Question: This is how I enable/disable a NSMenuItem depending on the selection of items in a NSArrayController.

However I would like to disable the NSMenuItem in one more case: when the selection is multiple. In other terms, if more than one item is selected it should be disabled.
Thanks
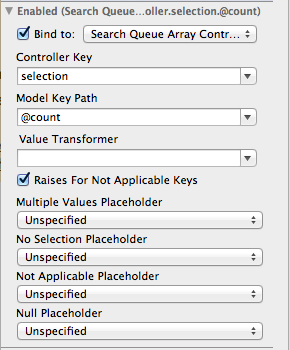
Answer: You could subclass NSValueTransformer for this!
Implementation would look something like this:
'''
@implementation CountToEnabledTransformer
+ (Class)transformedValueClass {
return [NSNumber class];
}
+ (BOOL)allowsReverseTransformation {
return NO;
}
- (id)transformedValue:(id)value{
int count = value;
BOOL boolValue = 0;
if ((count > 1) || (count == 0)) {
boolValue = 0;
}else {
boolValue = 1;
}
NSNumber *boolNumber = [NSNumber numberWithBool:boolValue];
return boolNumber;
}
@end
'''
That takes in the '@count' value, performs an if statement and returns an appropriate boolean value, to bind your 'enabled' property to.
Don't forget to register your newly created NSValueTransformer sublclass:
'''
[NSValueTransformer setValueTransformer:[[CountToEnabledTransformer alloc] init] forName:@"CountToEnabledTransformer"];
'''
A good place to do this is '- (void)applicationDidFinishLaunching', so it's already registered, when you nib tries to bind to it!
After that, just type in the NSValueTranformer's sublass name into the appropriate text field in the IB bindings inspector.